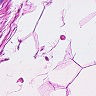
Metastatic tissue present: no